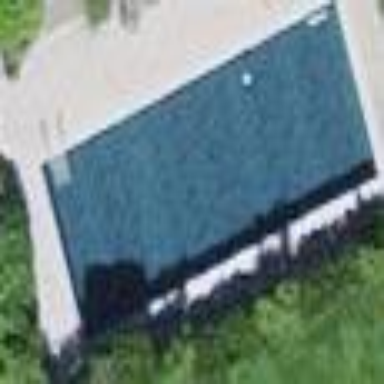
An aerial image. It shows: Swimming pool located in leisure land.